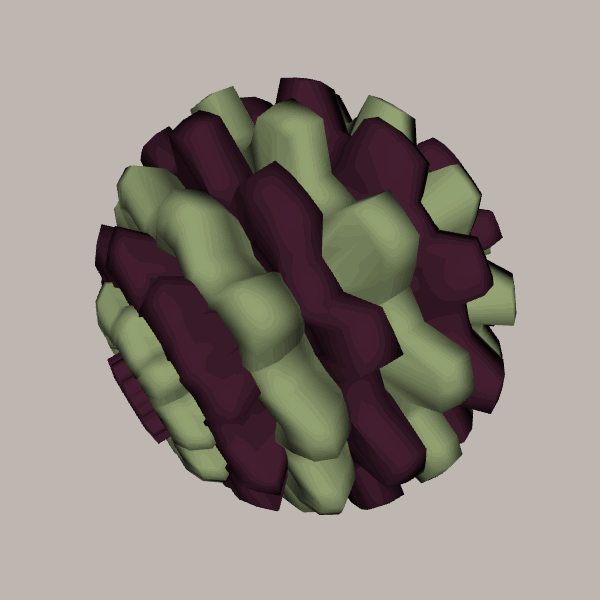
Background: light